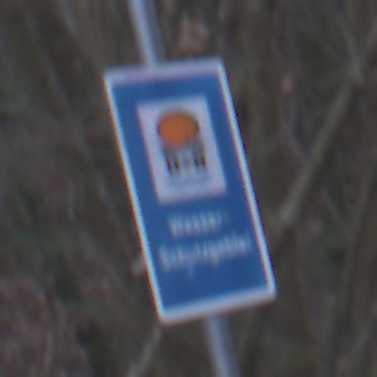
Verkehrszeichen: Wasserschutzgebiet
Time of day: MorningAfternoon
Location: Outdoor (Nature)
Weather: Overcast
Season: Winter
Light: Natural